Interaction volume radius: 10 \u00c5
Interaction volume height: 30 \u00c5
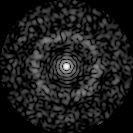
Disorder parameter: 0.8374